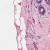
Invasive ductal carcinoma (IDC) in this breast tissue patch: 0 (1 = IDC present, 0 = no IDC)